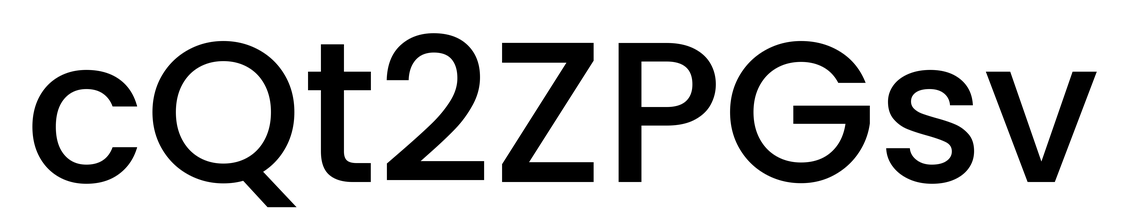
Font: Poppins-Medium